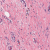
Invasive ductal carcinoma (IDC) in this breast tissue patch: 0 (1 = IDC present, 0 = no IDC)